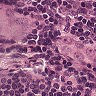
Metastatic tissue present: yes